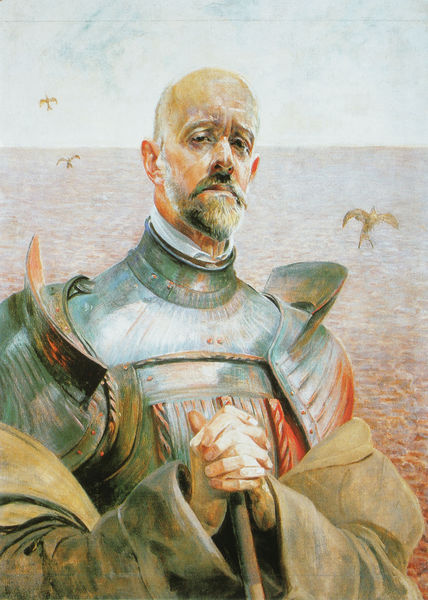
Titel: Selbstbildnis mit Rüstung
Künstler: Jacek Malczewski
Standort: Posen
Institution: Muzeum Narodowe
Schlagwörter: blau, flügel, gemälde, hand, himmel, kampf, kopf, kämpfer, mann, meer, umhang, vogel, wasser, weiß, wolken, fluss, gelb, impressionismus, ocker, sand, see, ufer, braun, frisur, grau, hell, holz, licht, nase, orange, schwarz, stirn, stützen, türkis, blick, rot, tier, tiere, wolke, beige, alt, anzug, bart, hemd, jacke, schnurrbart, augen, blass, falten, kragen, mensch, silber, stehen, vollbart, bildnis, hals, hände, portrait, porträt, öl, feld, horizont, spiegelung, vögel, weite, gewässer, pastos, sonne, boden, land, kutte, mantel, stoff, ohren, schulter, schultern, traurig, fliegen, stock, strand, wellen, alter mann, stab, acker, getreide, fläche, wüste, nebel, weis, krieg, möven, möwen, schlacht, wogen, gefaltet, glanz, glatze, glänzend, metall, nachdenklich, eisen, blut, helligkeit, acryl, schwert, uniform, soldat, waffe, selbstbildnis, stirnfalten, beten, ölmalerei, krause, ritter, rüstung, spitzbart, harnisch, gefaltete hände, gesichtsausdruck, verwandlung, müde, andacht, mönch, kühl, frei, heiliger, ritterrüstung, skeptisch, verletzung, stulpen, stahl, blech, seele, stecken, schutz, heimkehr, neon, pilger, blutig, überheblich, kreuzritter, bittend, leidend, sock, don quijote, langes gesicht, enttäuscht, ausrüstung, grenzenlos, waaer, pilgerweg, meer ritter möwe rüstung mantel rot bart beten